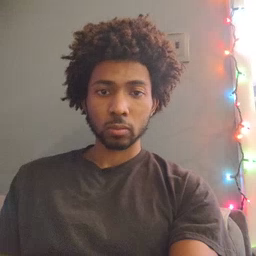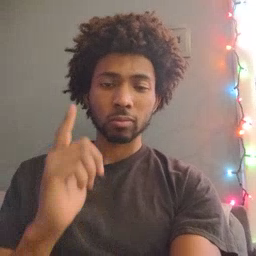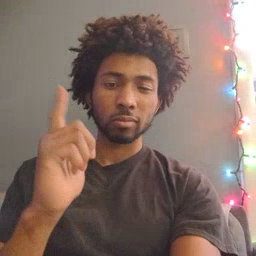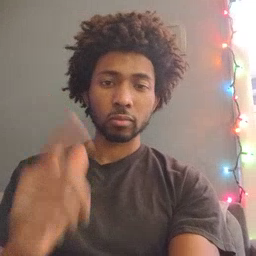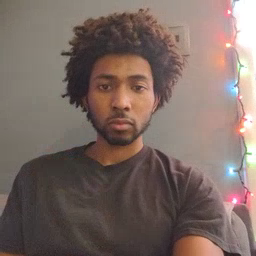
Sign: later